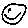
Label: smiley face